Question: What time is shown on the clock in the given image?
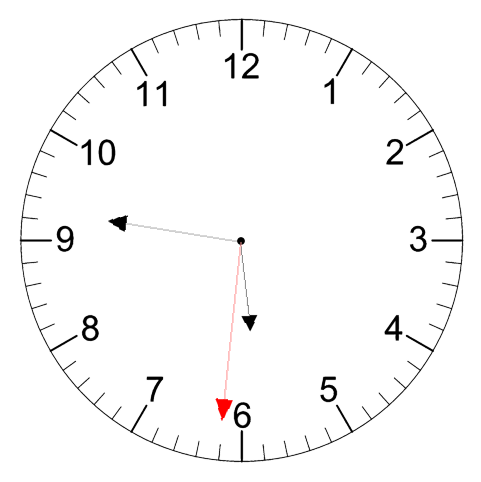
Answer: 05:46:31